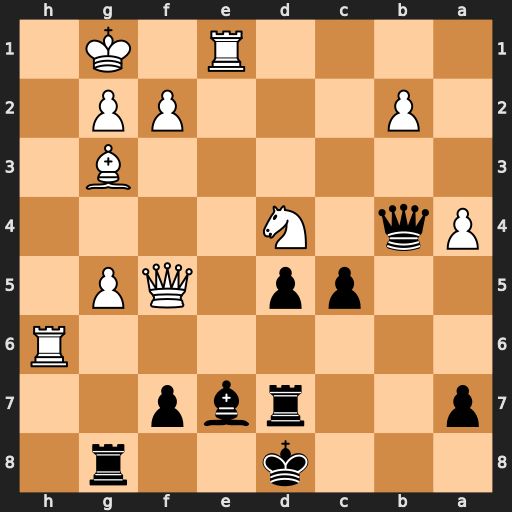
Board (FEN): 3k2r1/p2rbp2/7R/2pp1QP1/Pq1N4/6B1/1P3PP1/4R1K1
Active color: b
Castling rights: -
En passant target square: -
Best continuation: Qxe1+ Kh2 cxd4